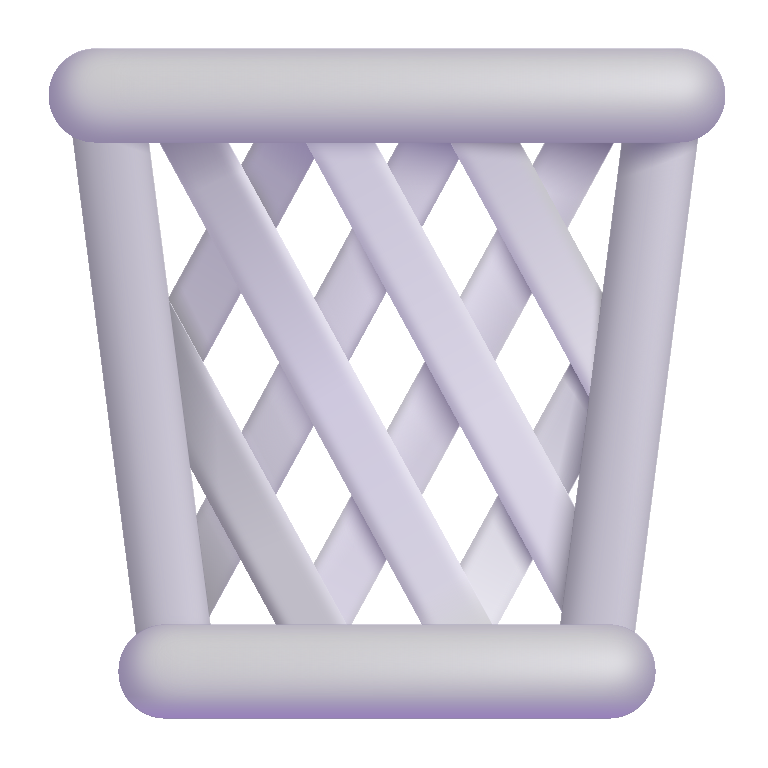
wastebasket color